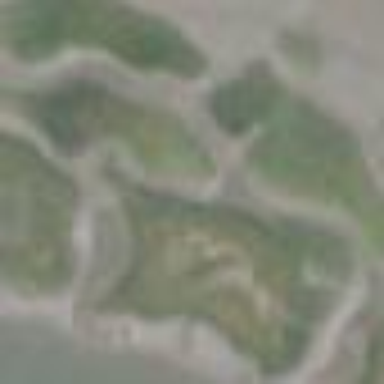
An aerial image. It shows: Tidal marsh wetland area.